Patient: sex M, age 83
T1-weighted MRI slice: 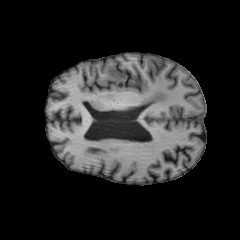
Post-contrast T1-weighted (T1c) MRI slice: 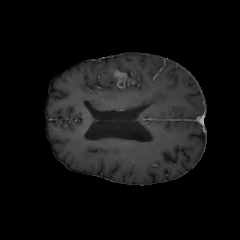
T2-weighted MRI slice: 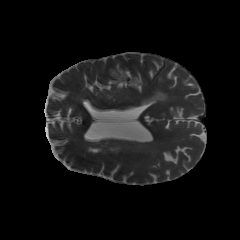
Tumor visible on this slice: yes
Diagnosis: Glioblastoma, IDH-wildtype
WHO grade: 4